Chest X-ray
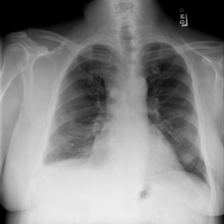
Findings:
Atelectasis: negative
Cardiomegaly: negative
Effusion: positive
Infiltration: negative
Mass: negative
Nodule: positive
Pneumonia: negative
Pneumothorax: negative
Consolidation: negative
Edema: negative
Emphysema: negative
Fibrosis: negative
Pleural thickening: positive
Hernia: negative